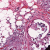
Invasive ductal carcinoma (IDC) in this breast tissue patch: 0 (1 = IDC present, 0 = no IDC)